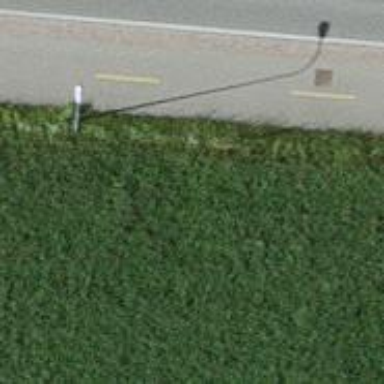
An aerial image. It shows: Pole with roof covering.